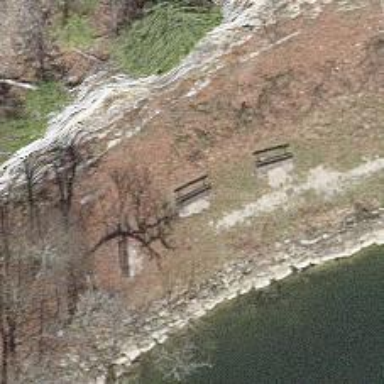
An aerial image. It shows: Brown bench.